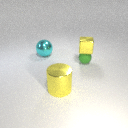
small yellow metal cube above small green rubber sphere